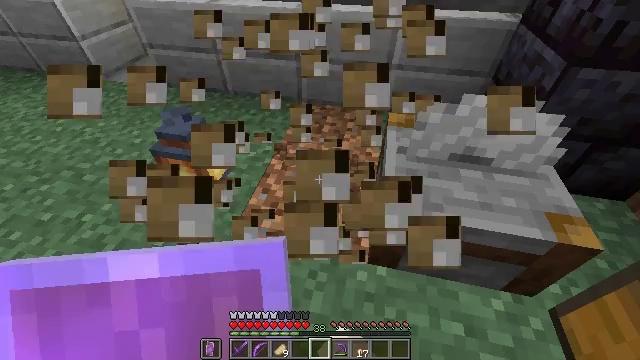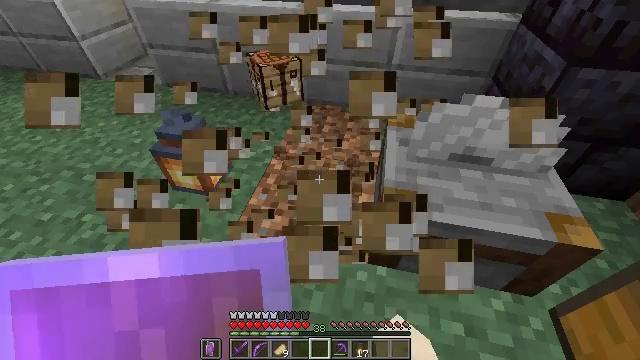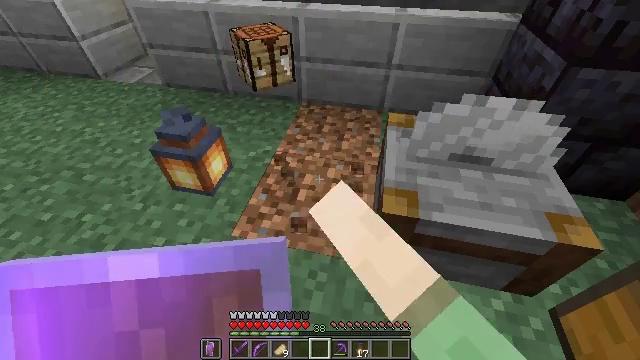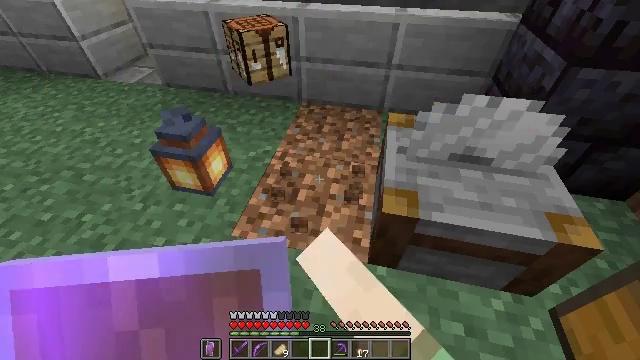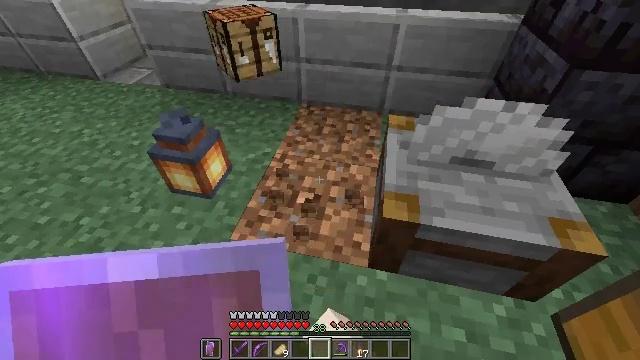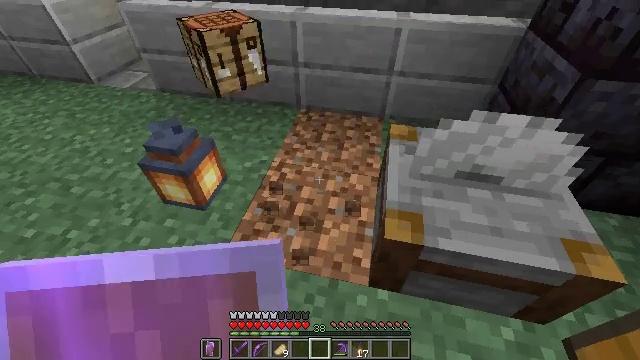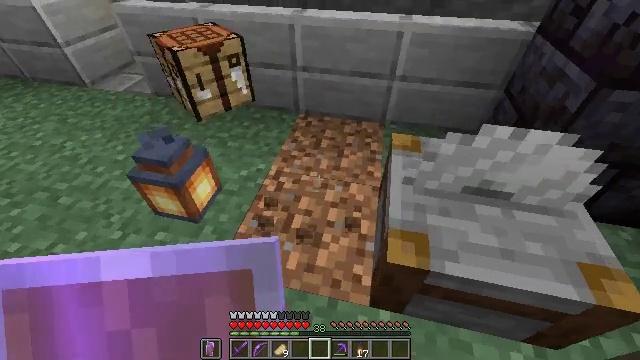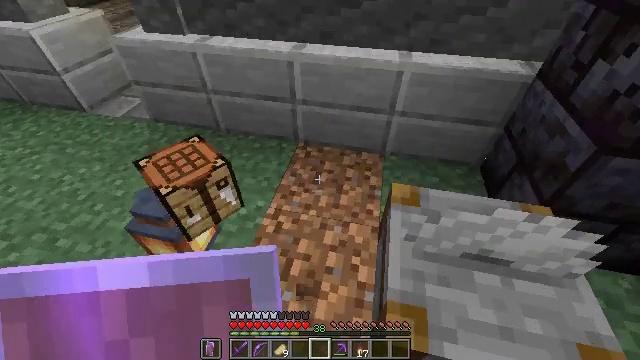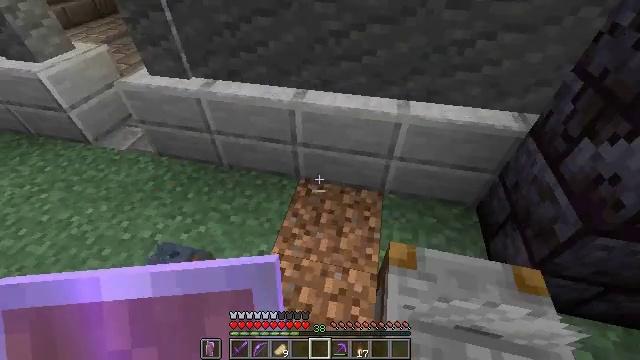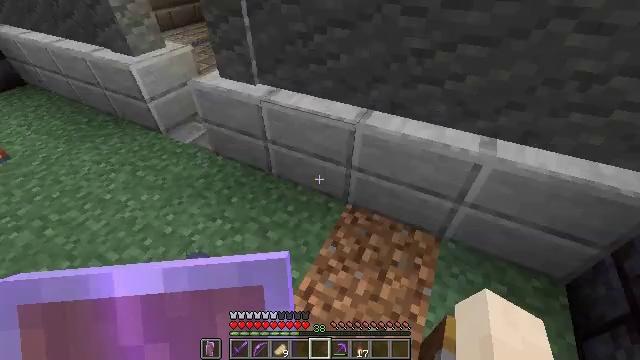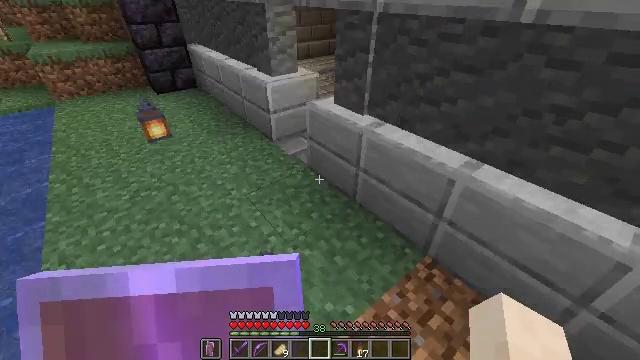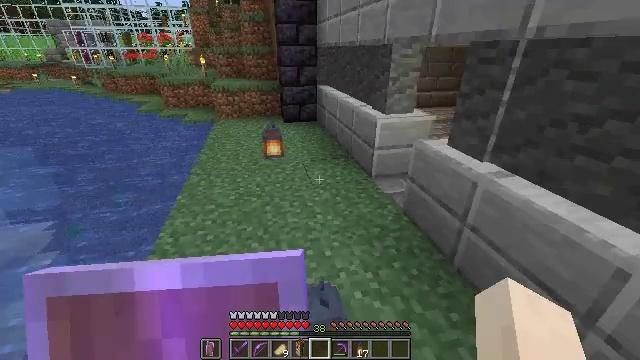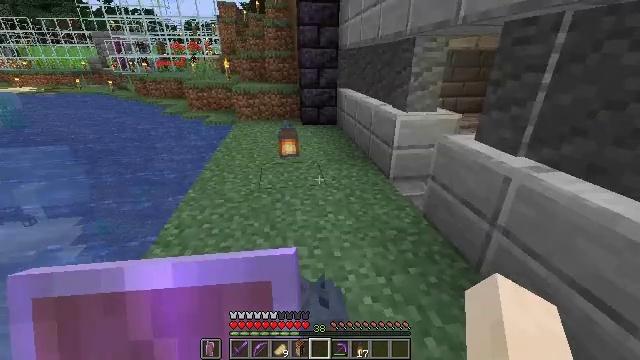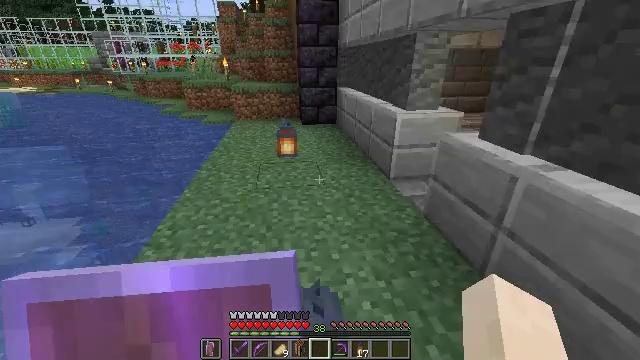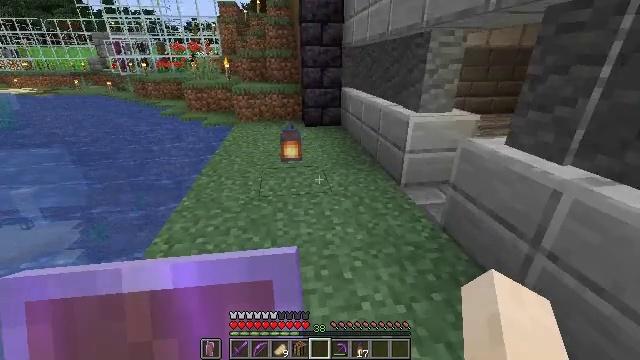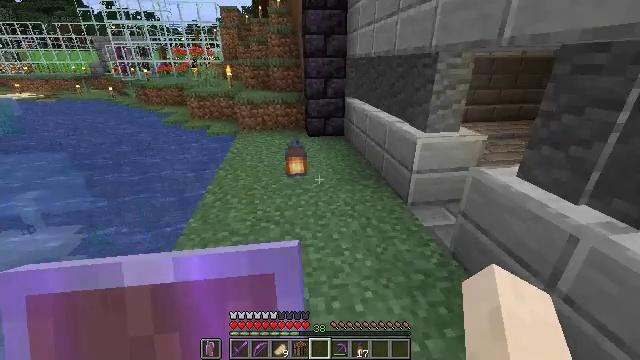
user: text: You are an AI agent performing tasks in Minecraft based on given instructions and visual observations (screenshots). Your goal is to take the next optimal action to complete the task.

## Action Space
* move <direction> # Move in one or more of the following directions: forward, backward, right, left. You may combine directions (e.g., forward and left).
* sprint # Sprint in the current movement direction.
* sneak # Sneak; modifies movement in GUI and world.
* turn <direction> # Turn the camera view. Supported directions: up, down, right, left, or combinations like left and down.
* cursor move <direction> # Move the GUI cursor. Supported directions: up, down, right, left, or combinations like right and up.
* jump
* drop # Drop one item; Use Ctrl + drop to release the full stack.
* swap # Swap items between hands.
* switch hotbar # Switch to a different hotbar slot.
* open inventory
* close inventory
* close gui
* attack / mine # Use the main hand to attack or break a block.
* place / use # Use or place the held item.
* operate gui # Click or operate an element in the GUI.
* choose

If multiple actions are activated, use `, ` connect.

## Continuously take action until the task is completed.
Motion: motion action
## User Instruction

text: Collect glowstone blocks for lighting.
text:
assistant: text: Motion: attack / mine
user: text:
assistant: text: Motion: attack / mine
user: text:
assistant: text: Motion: attack / mine
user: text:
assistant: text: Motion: move forward, attack / mine
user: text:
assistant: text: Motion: move forward
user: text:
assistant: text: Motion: move forward
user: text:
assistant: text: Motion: move forward
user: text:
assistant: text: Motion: move forward
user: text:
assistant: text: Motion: move forward, turn left and up
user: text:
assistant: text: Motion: move forward, turn left and up
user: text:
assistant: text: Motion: move forward and move left, turn left and up
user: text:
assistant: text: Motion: move forward and move left, turn left and up
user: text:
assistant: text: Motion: move forward and move left
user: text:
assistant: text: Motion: move forward and move left
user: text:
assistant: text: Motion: move forward and move left
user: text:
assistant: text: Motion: move forward and move left
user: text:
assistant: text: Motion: move forward and move left
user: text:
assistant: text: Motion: move forward and move left, turn right and up
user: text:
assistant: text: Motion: move forward and move left, turn right and up
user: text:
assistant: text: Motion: move forward and move left, turn right and up
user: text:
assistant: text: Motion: move forward and move left, turn right and up
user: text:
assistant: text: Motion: move forward, turn right and up
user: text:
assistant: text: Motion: move forward, turn right and up
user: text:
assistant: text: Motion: move forward
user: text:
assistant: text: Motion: move forward
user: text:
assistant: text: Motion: move forward
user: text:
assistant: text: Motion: move forward, turn right
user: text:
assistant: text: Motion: move forward, turn right and up
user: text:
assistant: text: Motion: move forward, turn right and up
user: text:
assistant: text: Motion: move forward